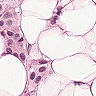
Metastatic tissue present: yes